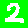
Digit: 2